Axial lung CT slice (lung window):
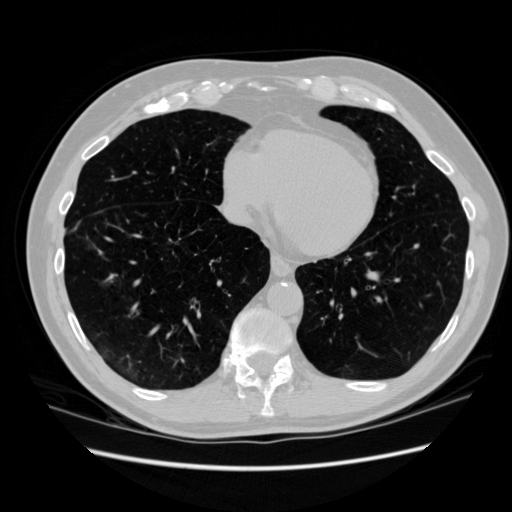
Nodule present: no